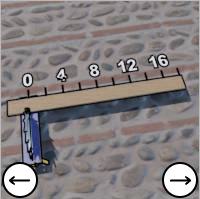
Task: length
Answer: 18
First scale value: 4.0